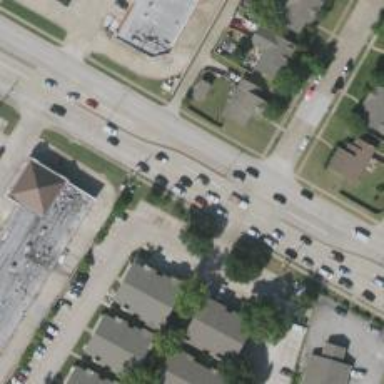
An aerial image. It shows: Secondary road with separate sidewalk.